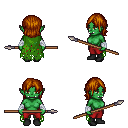
a pixel art fantasy rpg character, female body template, orc, green skin, green tattered cape, red pants, brunette long bangs hairstyle, white cloth bandages, black shoes, spear, four views (front, back, left, right), 2x2 character sprite sheet, small pixel art, hard edges, no anti-aliasing